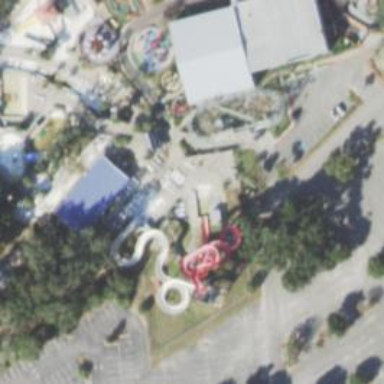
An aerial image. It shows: Water slide attraction.